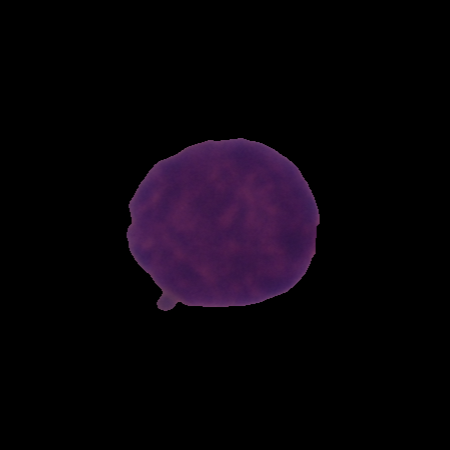
Label: healthy